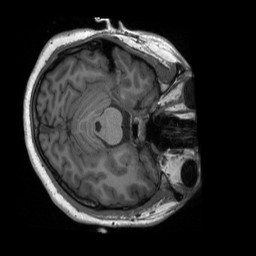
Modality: T1w
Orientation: axial
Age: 19
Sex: male
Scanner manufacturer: siemens
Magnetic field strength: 3 T
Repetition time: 2.3 s
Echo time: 0.00232 s